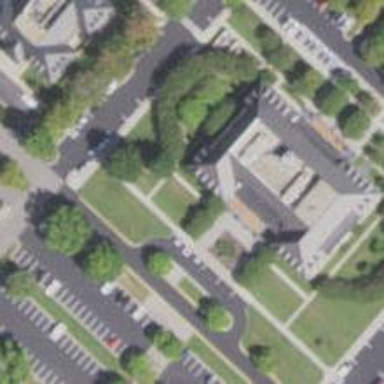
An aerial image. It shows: Government office building.